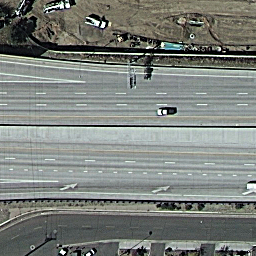
Label: freeway